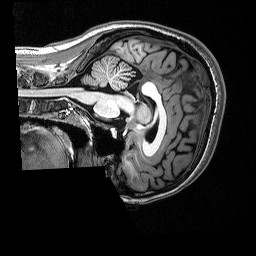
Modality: T1w
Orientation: sagittal
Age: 21
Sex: female
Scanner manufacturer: siemens
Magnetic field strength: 3 T
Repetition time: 2.53 s
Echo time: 0.00339 s